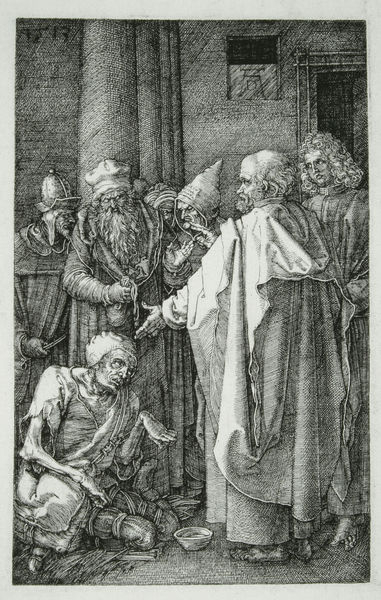
Titel: Kupferstich-Passion, 16 - Petrus und Johannes heilen den Lahmen
Künstler: Albrecht Dürer
Institution: (Seriendruck)
Schlagwörter: dunkel, hand, kopf, mann, schatten, umhang, weiß, menschen, fenster, geste, grau, haar, hell, hut, hüte, licht, männer, profil, raum, schwarz, säule, säulen, tür, zeichnung, blick, gebäude, haube, bart, kappe, mütze, mützen, wand, arm, arme, falten, kleidung, rembrandt, schale, schädel, schüssel, stehen, teller, vollbart, gelehrte, signatur, kirche, gewand, haare, kutte, mantel, stehend, gewänder, blatt, krone, locken, renaissance, füße, holzschnitt, grafik, schattierung, schattierungen, türe, glatze, durchgang, ad, zeigen, tor, halle, barfuss, eingang, gefäß, dürr, knochig, kloster, geld, druck, lithographie, initialen, schraffur, radierung, stich, schwarzweiß, knien, helm, beutel, hauben, türstock, holzschnit, oberschicht, kranker, elend, hilfe, krankheit, schmerz, hunger, kniend, klerus, priester, mönch, detaill, bettler, geistliche, flämisch, kutten, tempel, geldbeutel, dürer, deuten, kupferstich, armut, petrus, kirsche, bitten, helfen, betteln, kapuze, krüppel, mager, schwrzweiß, schuld, juden, albrecht, albrecht dürer, reformation, wunder, lazarus, graik, judas, armer, silberlinge, amputiert, bibelgeschichte, modellierung, akribische ausführung, armer mann, beinstumpf, filister, münzfänger, philister, reich und arm, geldkatze, albrrecht dürer, apistel